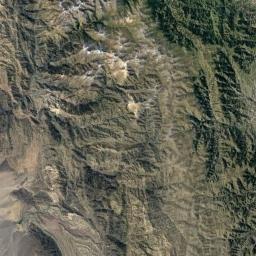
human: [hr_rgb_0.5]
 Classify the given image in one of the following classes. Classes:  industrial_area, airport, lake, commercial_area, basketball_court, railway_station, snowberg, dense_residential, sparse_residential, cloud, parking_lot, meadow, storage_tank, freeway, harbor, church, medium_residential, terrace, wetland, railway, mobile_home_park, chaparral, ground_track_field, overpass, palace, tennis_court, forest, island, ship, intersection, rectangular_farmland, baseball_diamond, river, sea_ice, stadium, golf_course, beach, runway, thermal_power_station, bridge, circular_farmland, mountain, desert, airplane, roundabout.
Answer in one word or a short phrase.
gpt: mountain